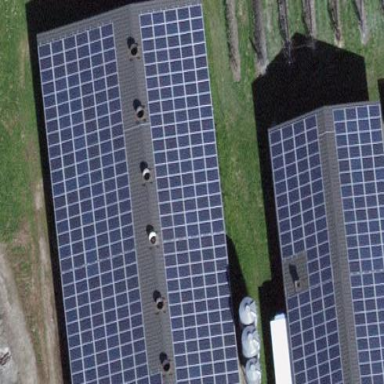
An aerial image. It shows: Solar power generator.